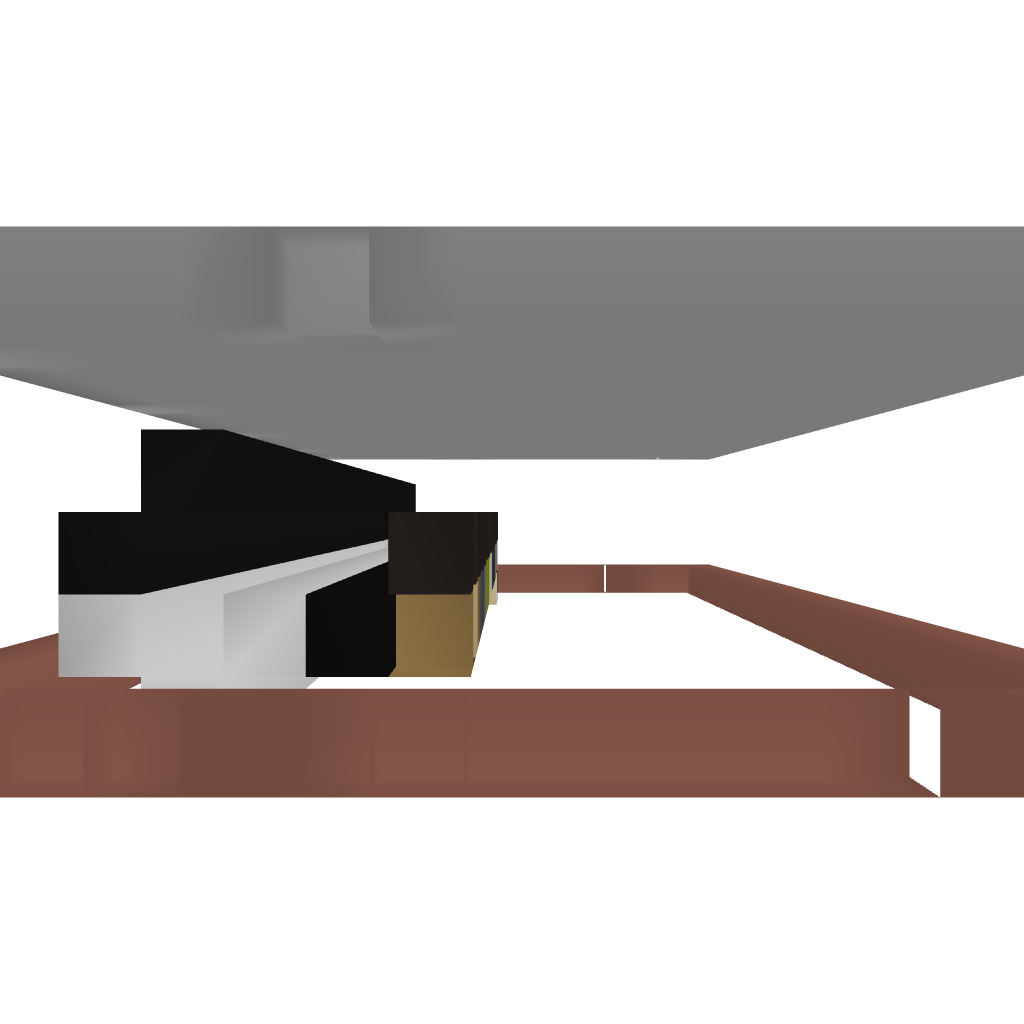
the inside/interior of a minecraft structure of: Automatic sorting system